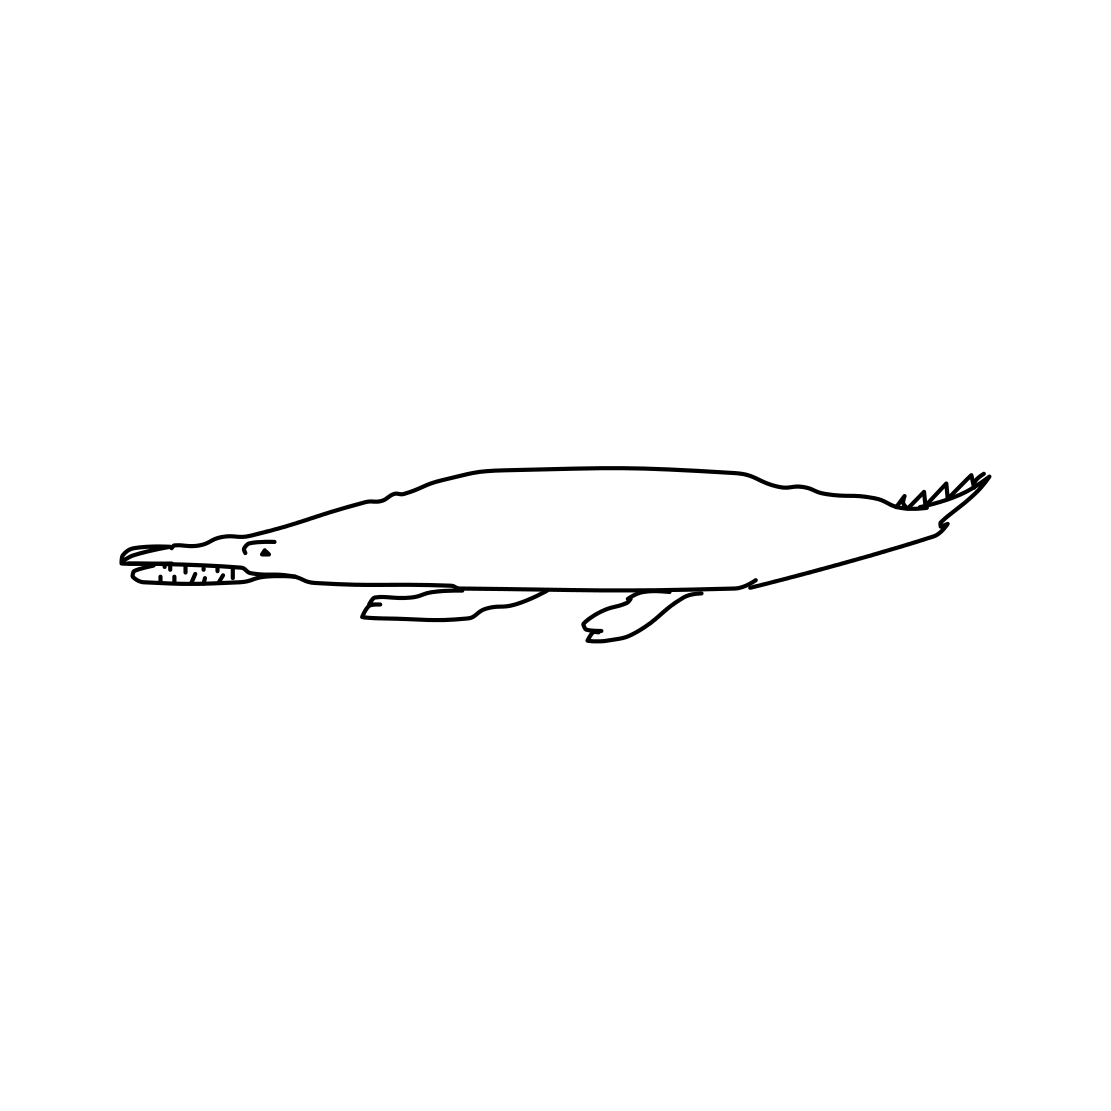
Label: crocodile